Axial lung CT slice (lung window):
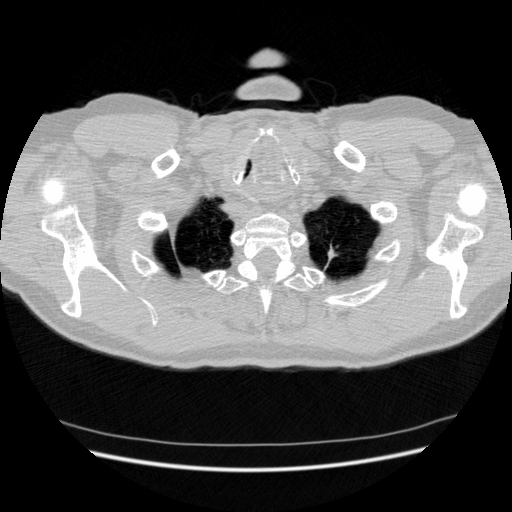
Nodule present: no